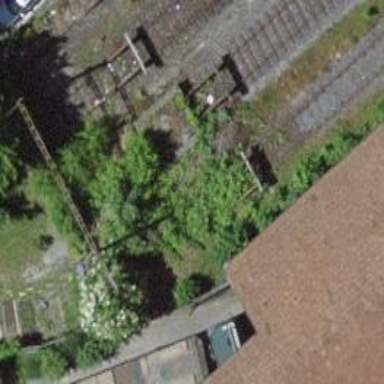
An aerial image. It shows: Railway buffer stop.